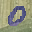
Label: 0